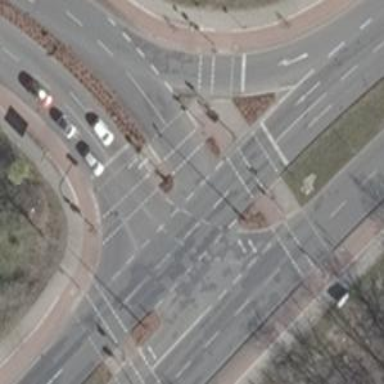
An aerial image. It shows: Road with traffic signals.